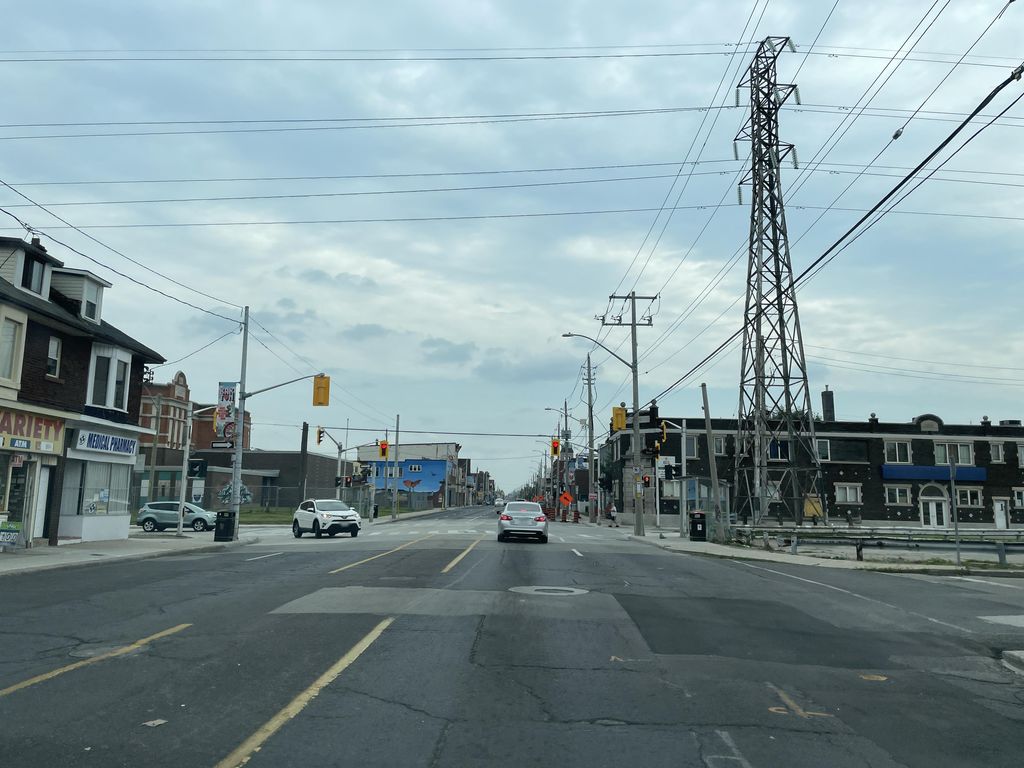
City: hamilton